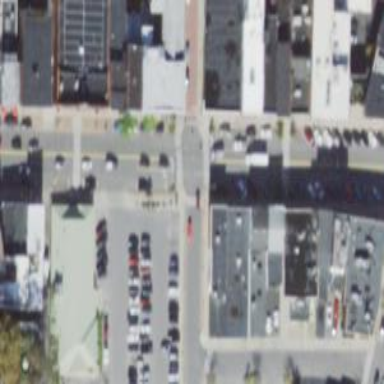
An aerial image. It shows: Parking space.